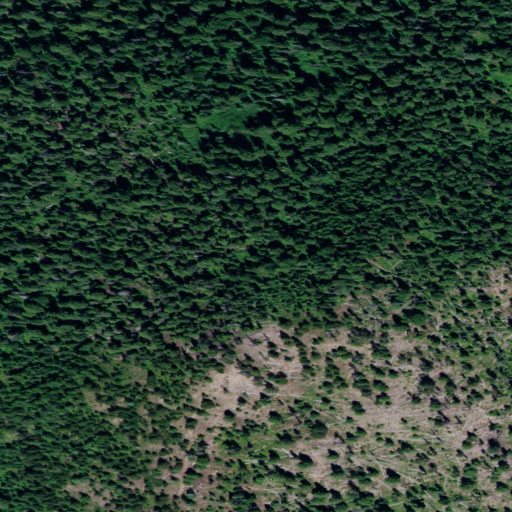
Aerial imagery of mountain in Idaho named Deception Point containing evergreen forest, shrub, and grassland